Question: i am currently working with a school task by making a webpage, but i can't seem to figure out how to align an image/icon with the other buttons in the navbar. I have tried to finsd the answer, but i can't seem to find the answer after several google search. Also, i am limited to html and css only and not allowed to use tools like bootstrap.
my code for this page is below:

HTML code:
'''
<!DOCTYPE html>
<html lang="en" dir="ltr">
<head>
<meta charset="utf-8">
<title>Zero hunger</title>
<link rel="stylesheet" href="css/master.css">
</head>
<body>
<nav>
<ul>
<li><img class="nav-img" src="images/2-zero-hunger.png"></li>
<li class="nav-button"><a href="index.html">Home</a></li>
<li class="nav-button"><a href="contact.html">Contact</a></li>
<li class="nav-button"><a href="game.html">Game</a></li>
</ul>
</nav>
<div class="">
<p>Hello World</p>
</div>
</body>
</html>
'''
CSS code:
'''
body{
margin: 0;
font-family: sans-serif;
}
/*Navbar*/
nav ul{
margin: 0;
padding: 0;
text-align: center;
background-color: #D09E37;
}
nav ul li{
list-style: none;
display:inline-block;
}
nav ul li.nav-button{
padding: 0 15px;
}
nav ul li.nav-button:hover{
background-color: #bf8000;
}
nav ul li a{
text-decoration: none;
font-size: 1.5em;
color: white;
line-height: 54px;
}
.nav-img{
height: 58px;
display: inline-block;
}
'''
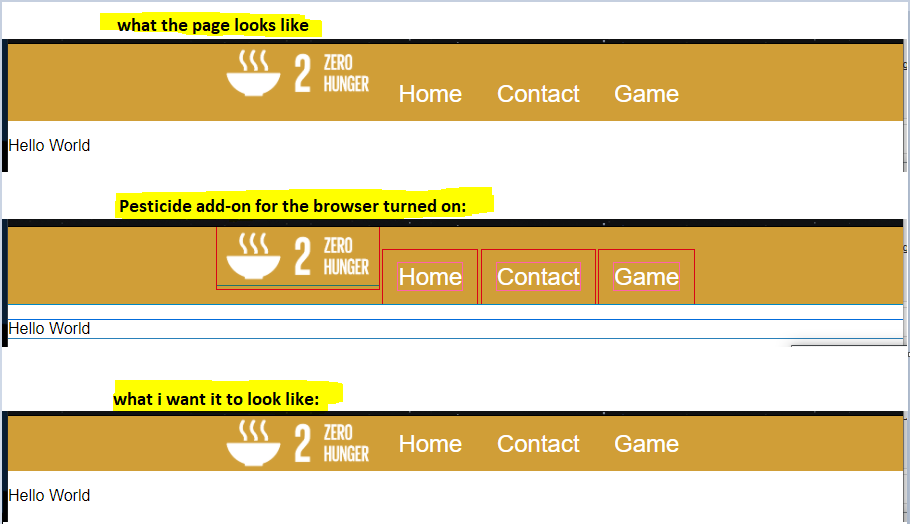
Answer: I marked my edits in css. I advise you to use the 'flex' rules.
'''
body{
margin: 0;
font-family: sans-serif;
}
/*Navbar*/
nav ul{
margin: 0;
padding: 0;
text-align: center;
background-color: #D09E37;
display: flex; /*add*/
justify-content: center; /*add*/
align-items: center; /*add*/
}
nav ul li{
list-style: none;
display:inline-block;
}
nav ul li.nav-button{
padding: 0 15px;
}
nav ul li.nav-button:hover{
background-color: #bf8000;
}
nav ul li a{
text-decoration: none;
font-size: 1.5em;
color: white;
line-height: 54px;
}
.nav-img{
height: 58px;
/*display: inline-block;*/ /*remove*/
}
'''
'''
<!DOCTYPE html>
<html lang="en" dir="ltr">
<head>
<meta charset="utf-8">
<title>Zero hunger</title>
<link rel="stylesheet" href="css/master.css">
</head>
<body>
<nav>
<ul>
<li><img class="nav-img" src="images/2-zero-hunger.png"></li>
<li class="nav-button"><a href="index.html">Home</a></li>
<li class="nav-button"><a href="contact.html">Contact</a></li>
<li class="nav-button"><a href="game.html">Game</a></li>
</ul>
</nav>
<div class="">
<p>Hello World</p>
</div>
</body>
</html>
'''